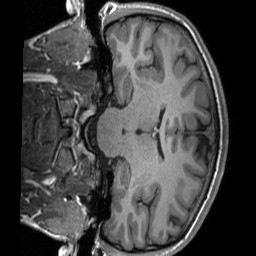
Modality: T1w
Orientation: coronal
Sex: male
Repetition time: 1.95 s
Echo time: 0.026 s